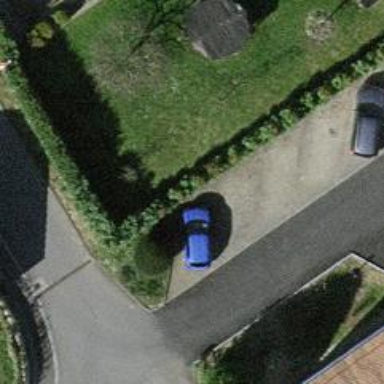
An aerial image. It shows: Hedge barrier.